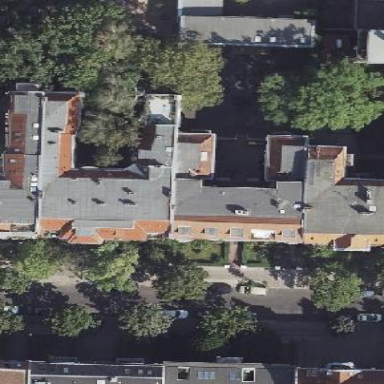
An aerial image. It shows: Quadruple saltbox roof shape on apartment building.